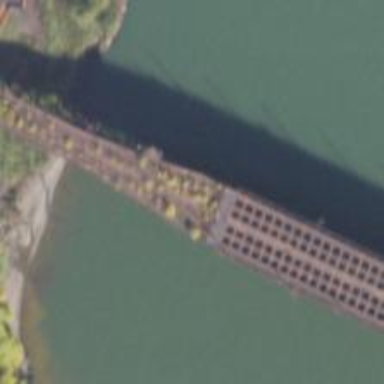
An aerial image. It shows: Abandoned railway viaduct.